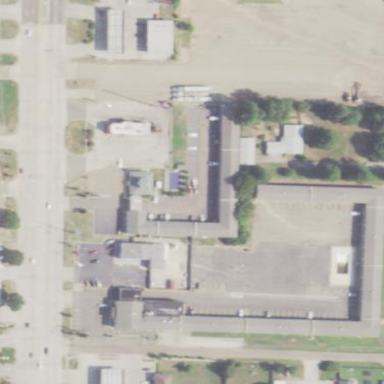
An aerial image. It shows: Motel building.